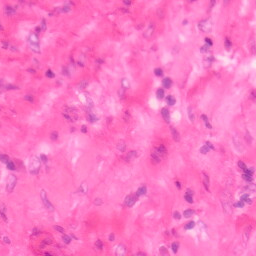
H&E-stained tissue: Colon